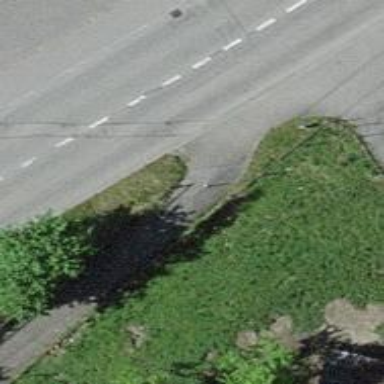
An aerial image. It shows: Bollard barrier.